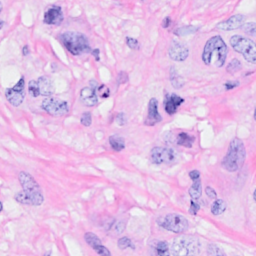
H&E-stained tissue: Breast